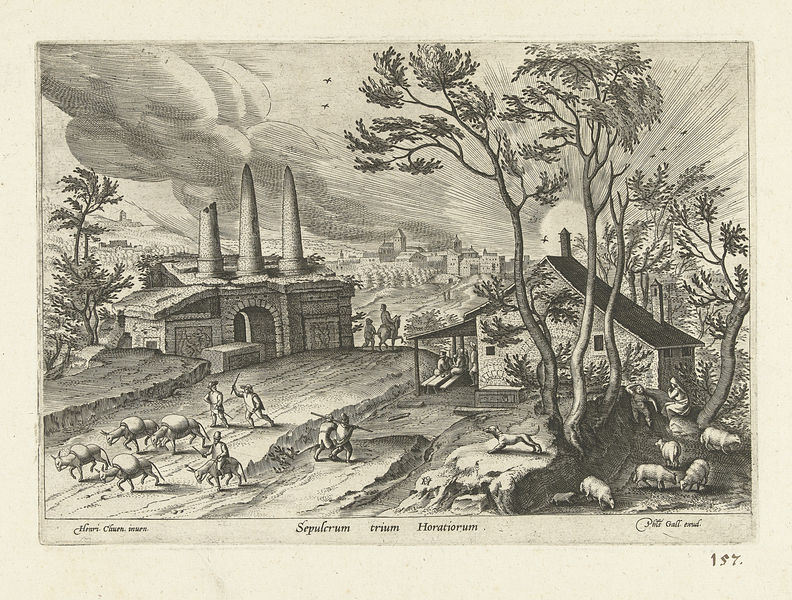
Titel: Landschap met enkele ruïnes
Künstler: Hendrick van Cleve
Standort: Amsterdam
Institution: Rijksmuseum
Schlagwörter: baum, himmel, wolken, landschaft, menschen, stadt, haus, hund, weg, vieh, sonne, blatt, bauern, esel, pferd, reiter, grafik, ruine, buch, druckgrafik, radierung, pfers, ackerbau, landwirtschaft, kupferstich, schafe, ochsen, bau